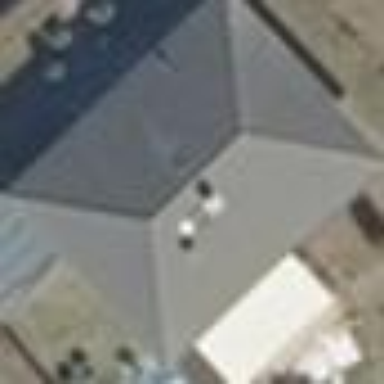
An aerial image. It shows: Simple house.